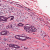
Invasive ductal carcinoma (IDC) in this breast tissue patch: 1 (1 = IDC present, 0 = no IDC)